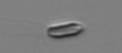
Label: Chrysochromulina